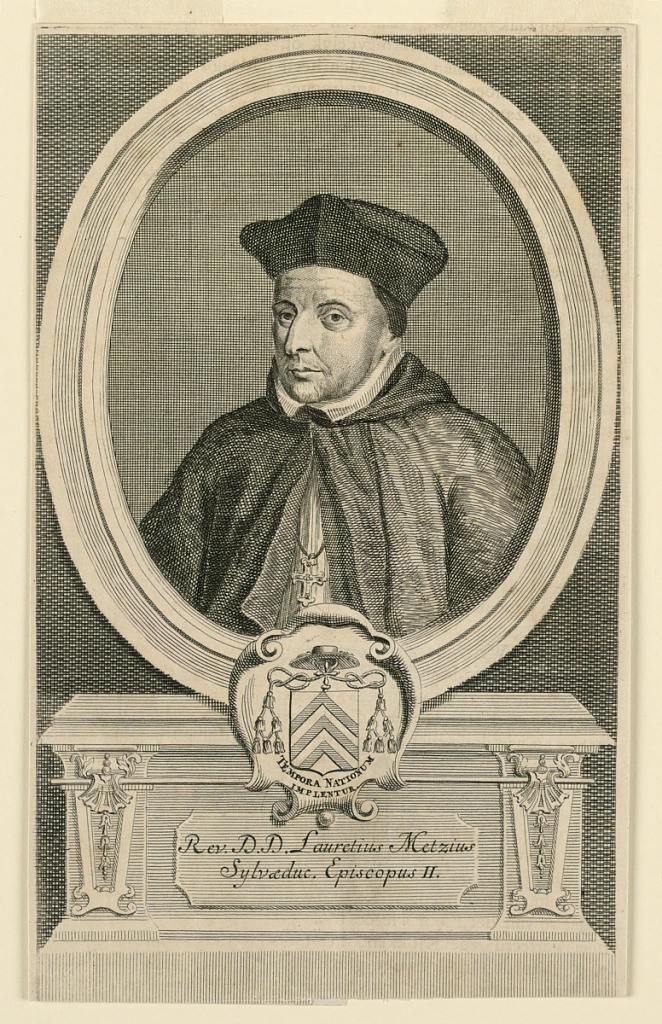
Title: Portrait of Joannes Miraeus, Bishop of Antwerp
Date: ca. 1700-1730
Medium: Engraving on paper
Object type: Print
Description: Within an oval frame is the bust portrait of a cleric, wearing a beretta and heavy cape, half ope, revealing his episcopal cross. Below, his escutcheon and motto, and inscription.